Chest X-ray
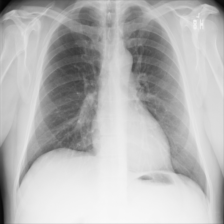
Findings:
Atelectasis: negative
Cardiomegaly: negative
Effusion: negative
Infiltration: negative
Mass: negative
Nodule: negative
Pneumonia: negative
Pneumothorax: negative
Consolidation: negative
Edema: negative
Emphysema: negative
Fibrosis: negative
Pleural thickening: negative
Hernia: negative